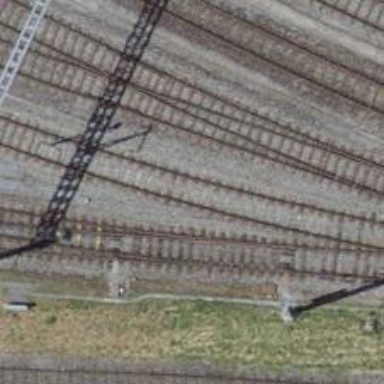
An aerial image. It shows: Yard with single rail track. The railway track is electrified with contact line for service purposes.